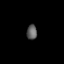
Tissue: prostate
Cell type: Fibroblasts
Senescence score: 0.7303
Nuclear area (px): 149
Mean DAPI intensity: 94.47